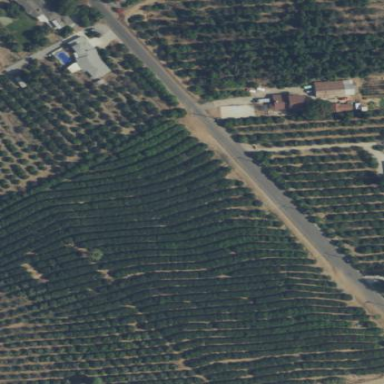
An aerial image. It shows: Orchard.